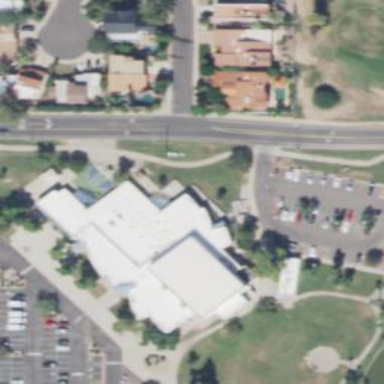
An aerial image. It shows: Community center building.